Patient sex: F
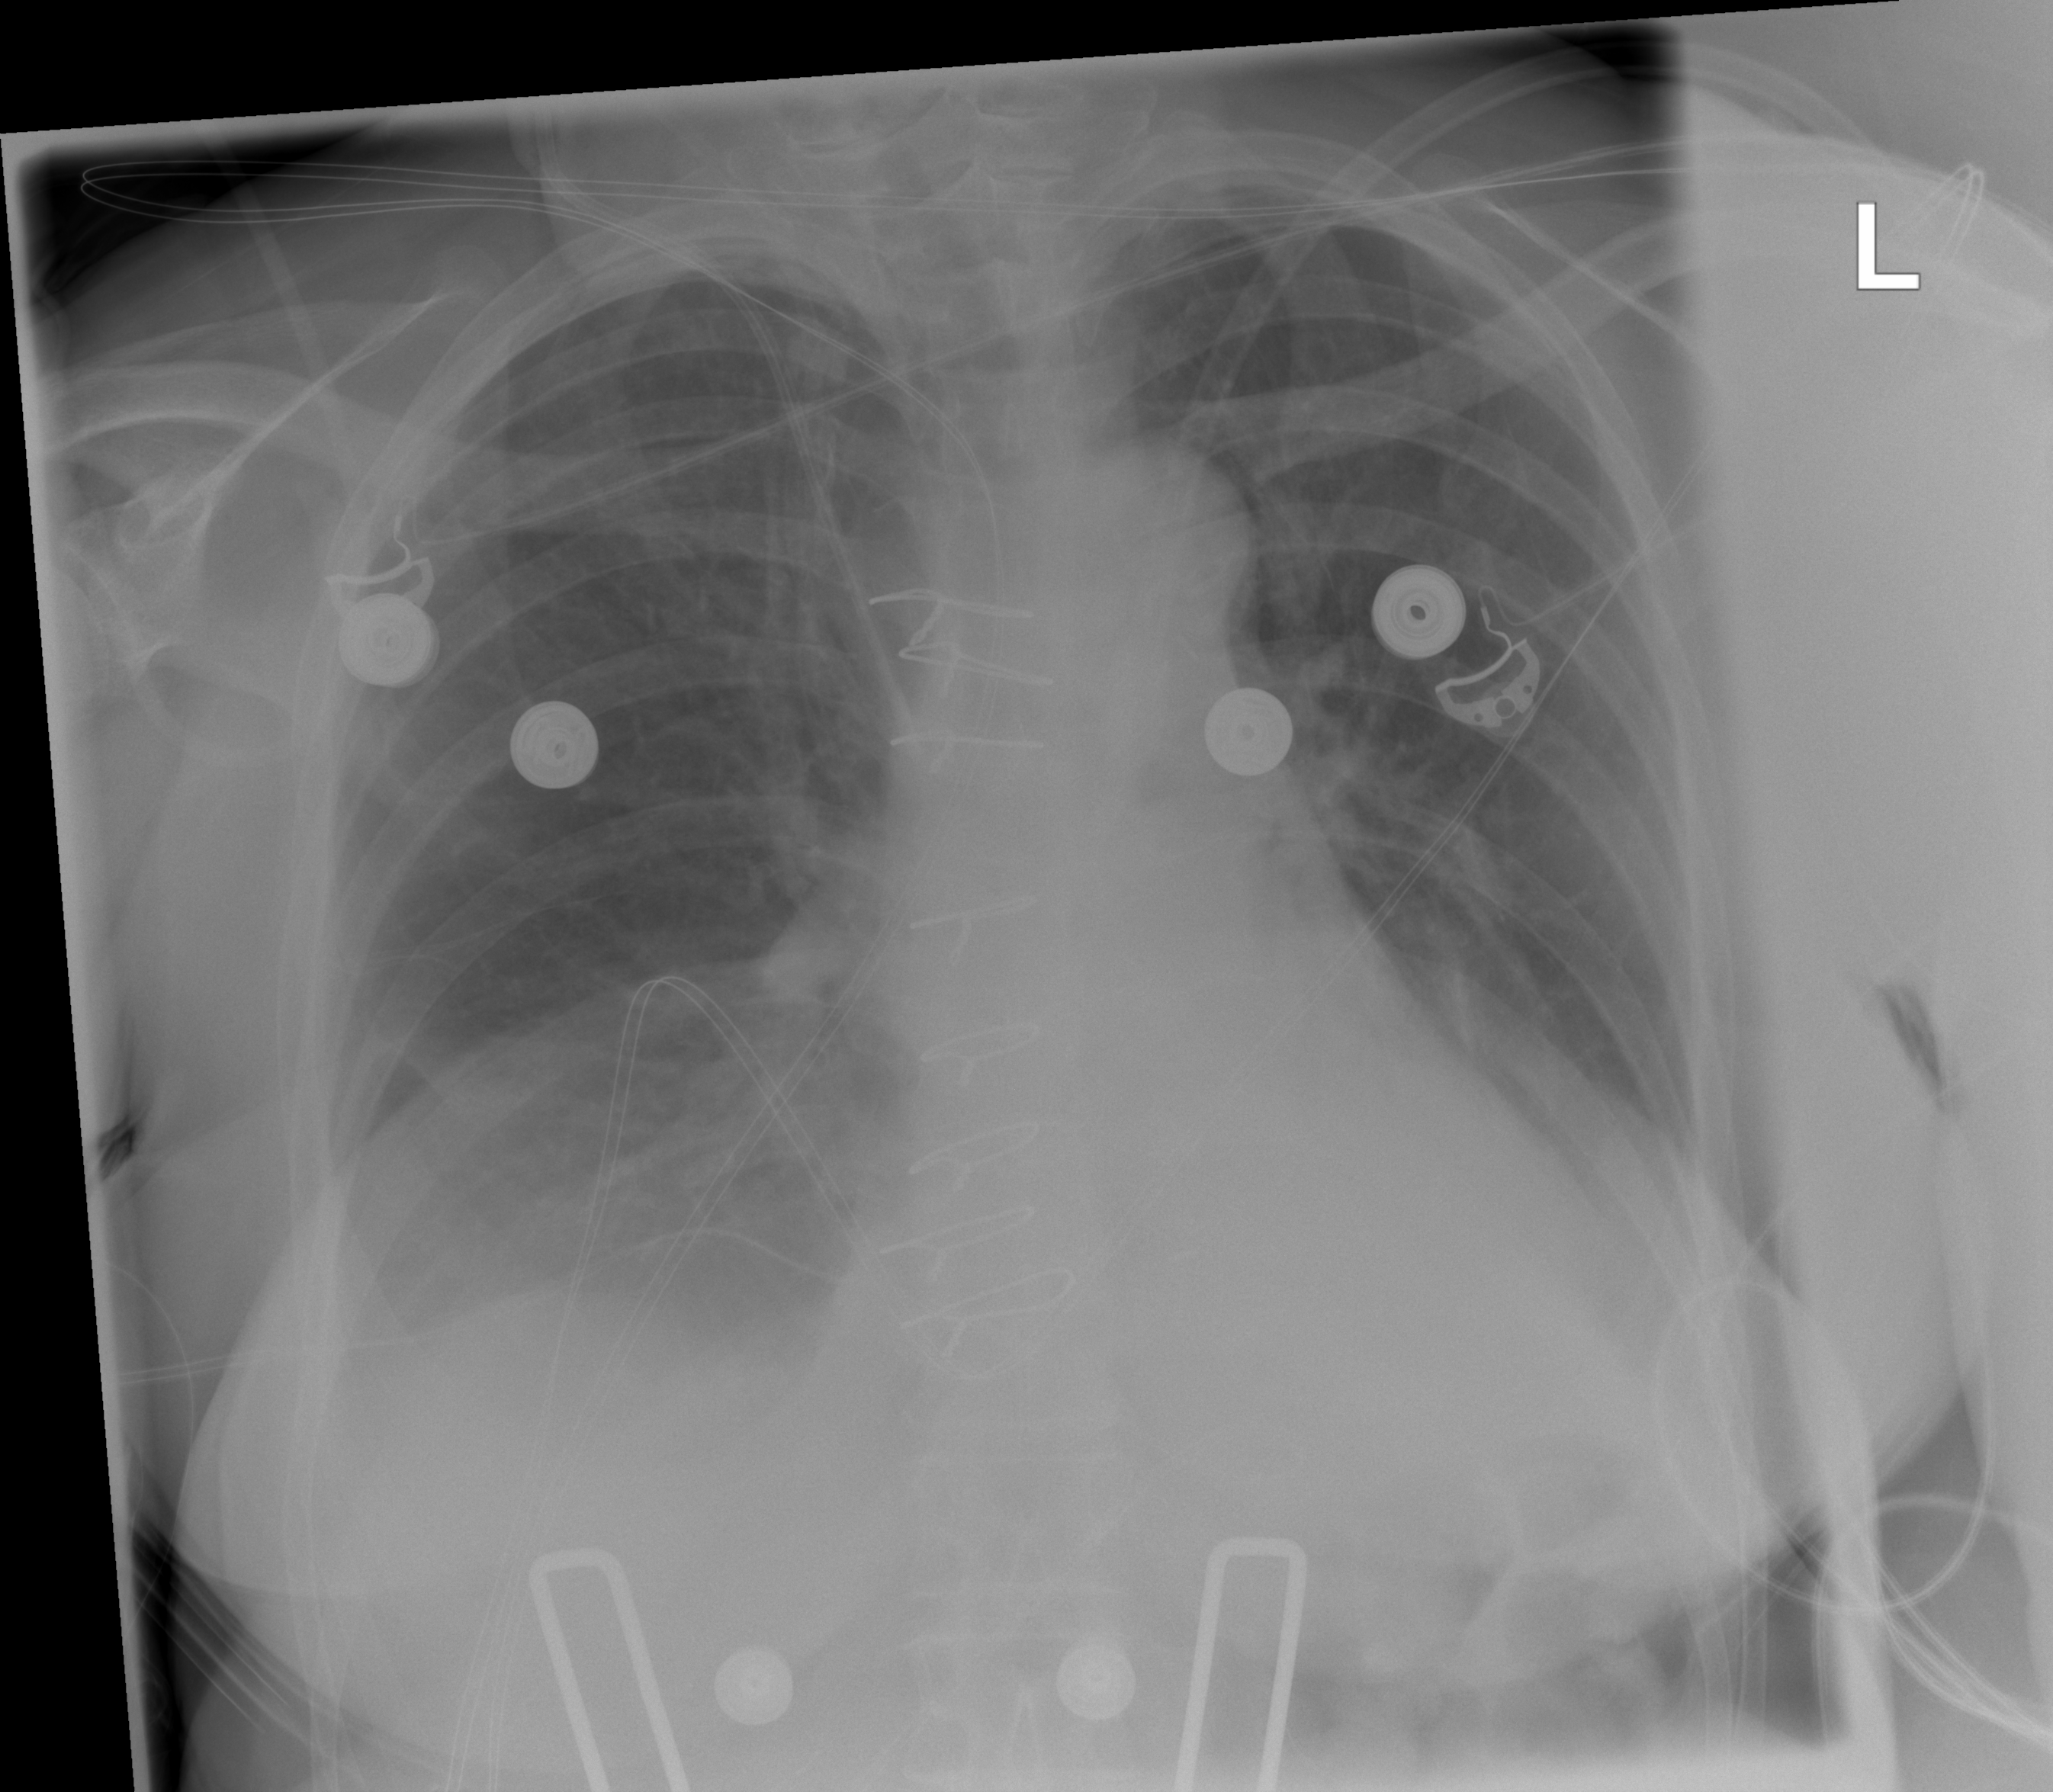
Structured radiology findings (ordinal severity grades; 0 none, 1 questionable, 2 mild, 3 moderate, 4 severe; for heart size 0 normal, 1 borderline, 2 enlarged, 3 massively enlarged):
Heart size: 0
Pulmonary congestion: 0
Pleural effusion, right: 2
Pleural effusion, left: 1
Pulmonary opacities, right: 0
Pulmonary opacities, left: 0
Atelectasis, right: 2
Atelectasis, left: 2